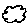
Label: cloud